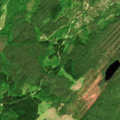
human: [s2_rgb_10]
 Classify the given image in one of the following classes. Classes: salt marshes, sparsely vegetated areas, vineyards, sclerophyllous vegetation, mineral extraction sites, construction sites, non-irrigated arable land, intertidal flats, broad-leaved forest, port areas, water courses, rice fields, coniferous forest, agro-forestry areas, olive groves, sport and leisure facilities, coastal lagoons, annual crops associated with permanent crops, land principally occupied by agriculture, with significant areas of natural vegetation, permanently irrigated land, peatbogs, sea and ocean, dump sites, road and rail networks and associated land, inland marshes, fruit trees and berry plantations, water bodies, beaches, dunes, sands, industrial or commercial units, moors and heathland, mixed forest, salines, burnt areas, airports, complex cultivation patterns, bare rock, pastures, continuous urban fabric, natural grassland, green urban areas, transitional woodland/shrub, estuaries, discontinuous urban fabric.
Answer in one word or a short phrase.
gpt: coniferous forest, mixed forest